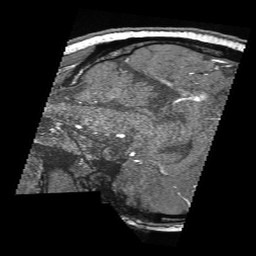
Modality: angio
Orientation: sagittal
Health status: ill
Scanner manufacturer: siemens
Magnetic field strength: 3 T
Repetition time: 0.02 s
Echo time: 0.0033 s